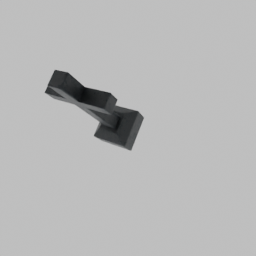
Label: decoration